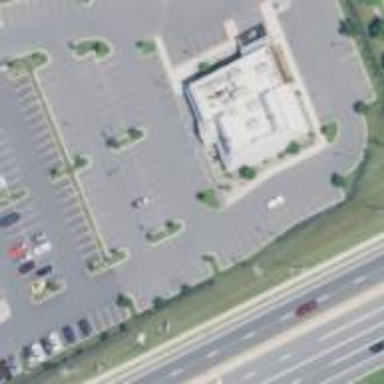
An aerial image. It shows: Retail area.